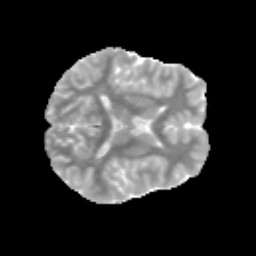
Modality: MD
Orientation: axial
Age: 11
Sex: male
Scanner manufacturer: siemens
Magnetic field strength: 3 T
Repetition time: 3.8 s
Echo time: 0.07 s